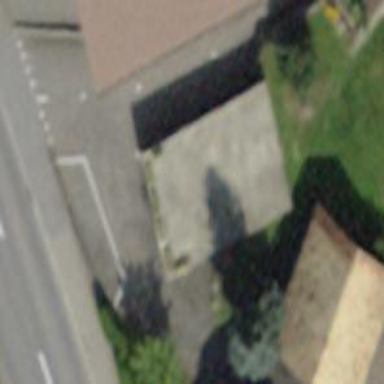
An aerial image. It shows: View of roof of building.